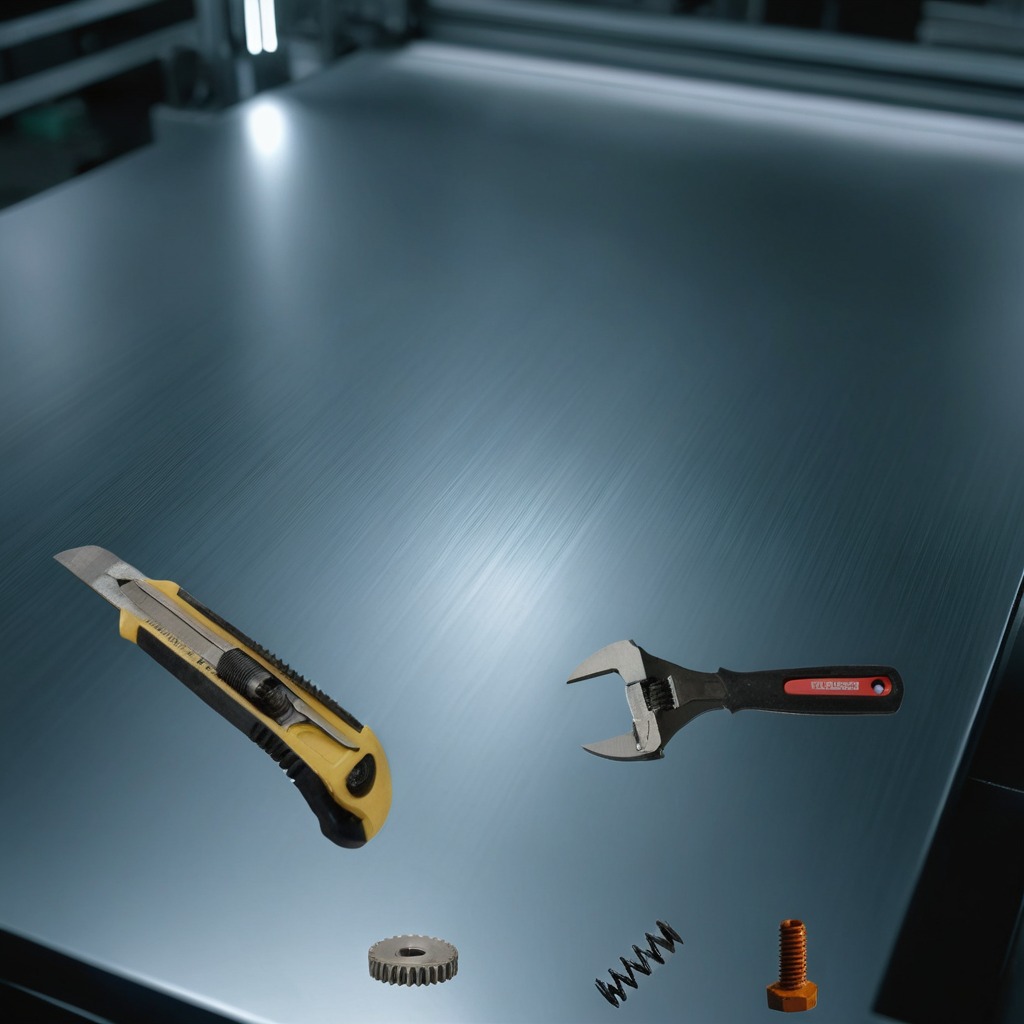
A steel gear with teeth, a utility knife, a metal machine screw, a coiled metal spring, and a wrench are lying on a metal table in a machine shop under fluorescent lights.